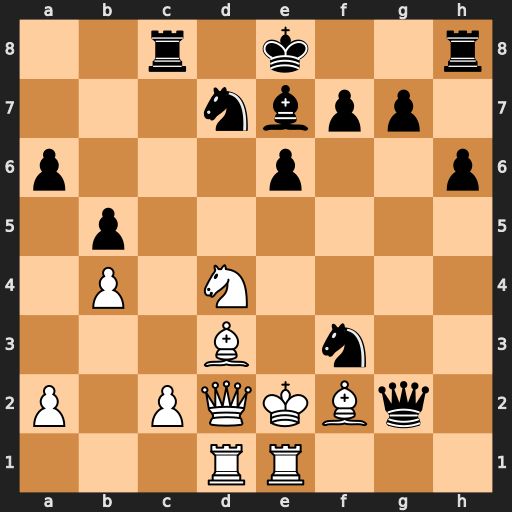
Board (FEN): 2r1k2r/3nbpp1/p3p2p/1p6/1P1N4/3B1n2/P1PQKBq1/3RR3
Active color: w
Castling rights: k
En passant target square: -
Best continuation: Nxf3 Bg5 Nxg5